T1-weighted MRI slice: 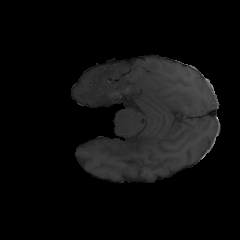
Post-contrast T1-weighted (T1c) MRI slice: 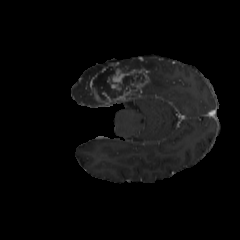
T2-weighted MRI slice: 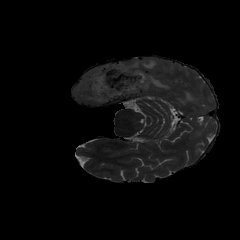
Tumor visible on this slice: yes